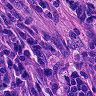
Metastatic tissue present: yes